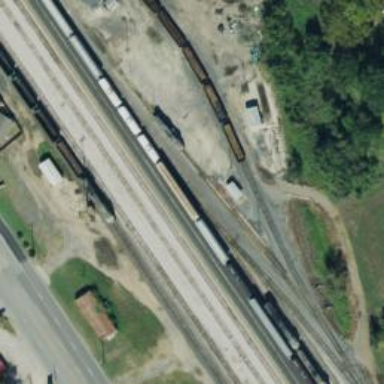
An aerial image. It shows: Rail spur service.